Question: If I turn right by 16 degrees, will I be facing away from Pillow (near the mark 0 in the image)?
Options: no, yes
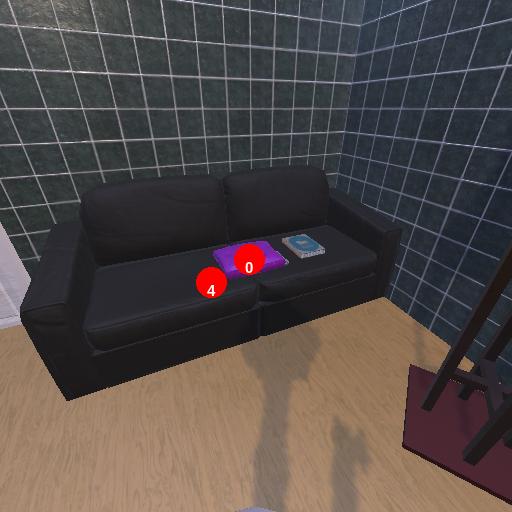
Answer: no